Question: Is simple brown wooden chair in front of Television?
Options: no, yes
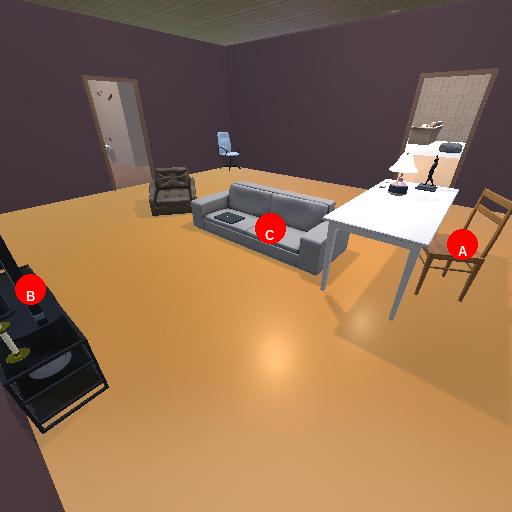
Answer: no